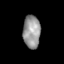
Tissue: skin
Cell type: Fibroblasts
Senescence score: 0.7002
Nuclear area (px): 557
Mean DAPI intensity: 150.21